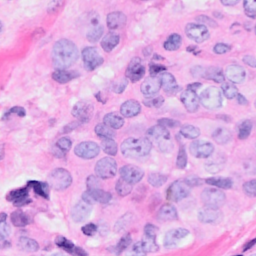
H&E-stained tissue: Breast